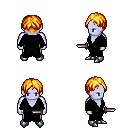
a pixel art fantasy rpg character, male body template, dark elf, purple skin, gray robe, white pants, light blonde parted hairstyle, metal boots, dagger, four views (front, back, left, right), 2x2 character sprite sheet, small pixel art, hard edges, no anti-aliasing